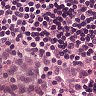
Metastatic tissue present: no